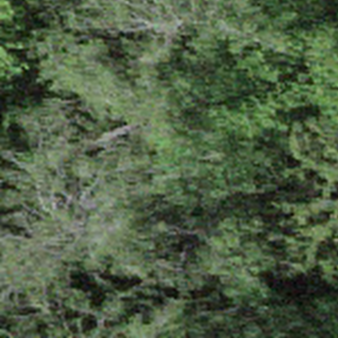
Label: other